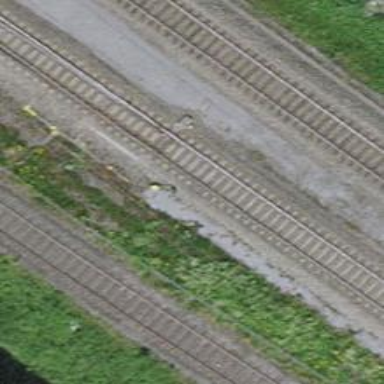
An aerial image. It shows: Railway switch.